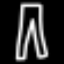
Label: pants